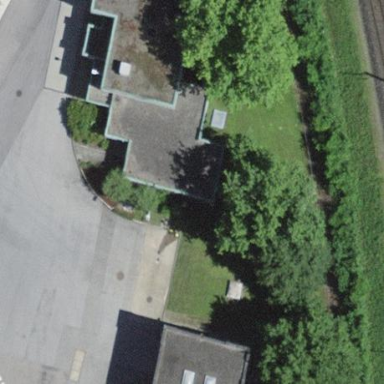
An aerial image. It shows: Industrial building.